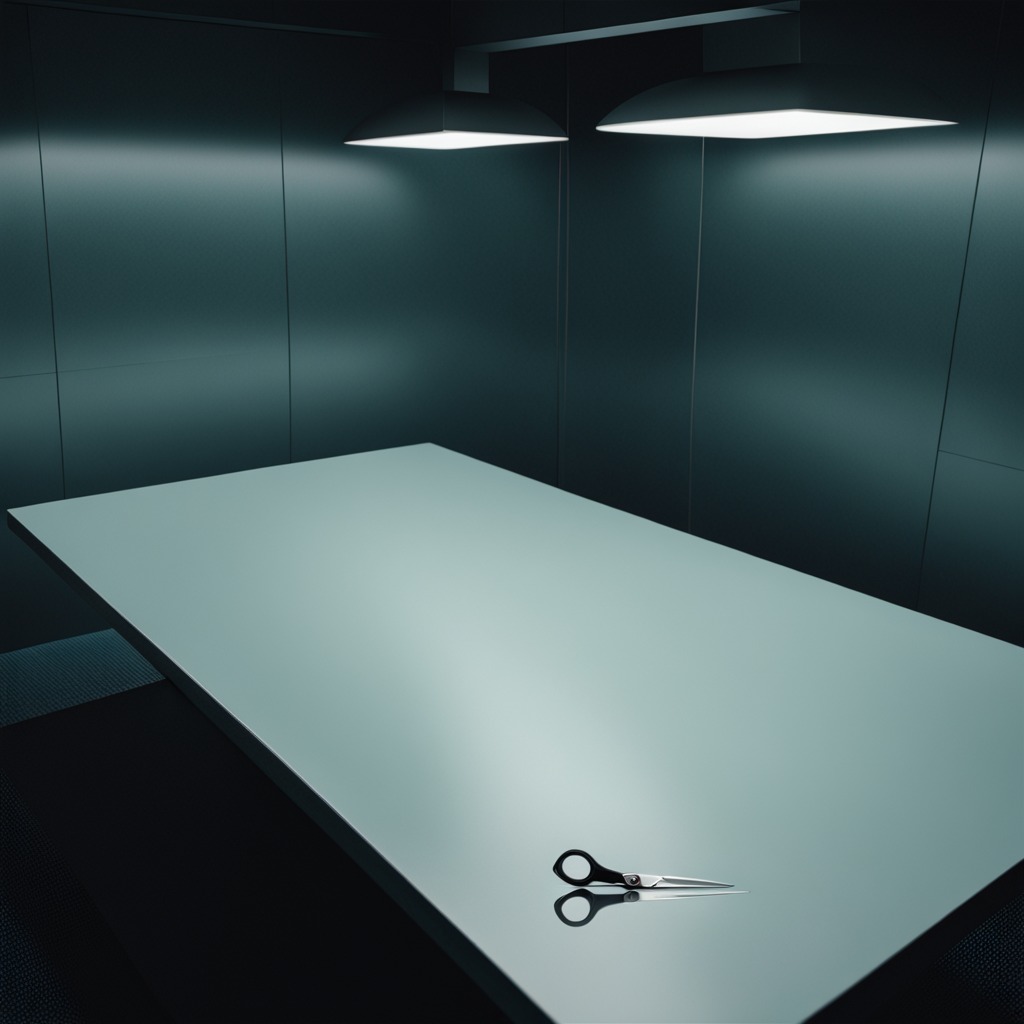
A scissor is lying on the table.